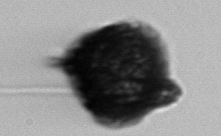
Label: Gonyaulax